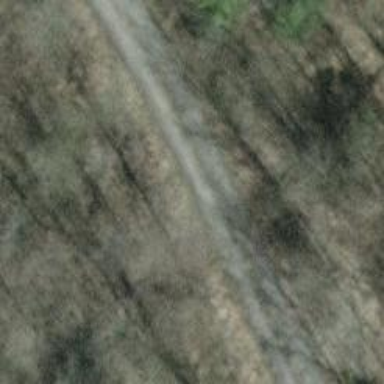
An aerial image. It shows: Dirt path.